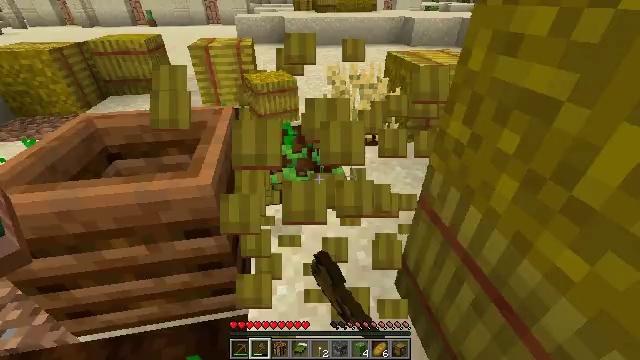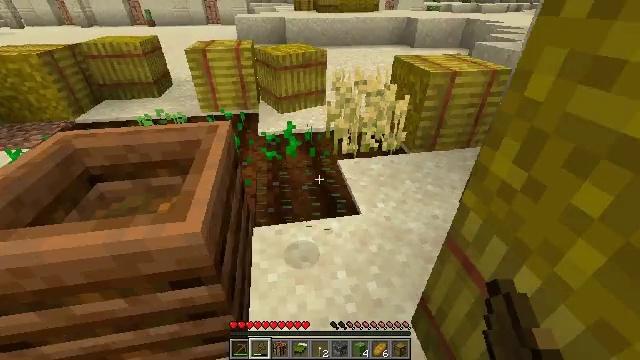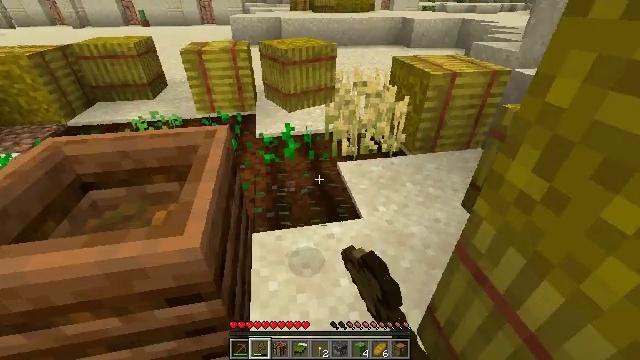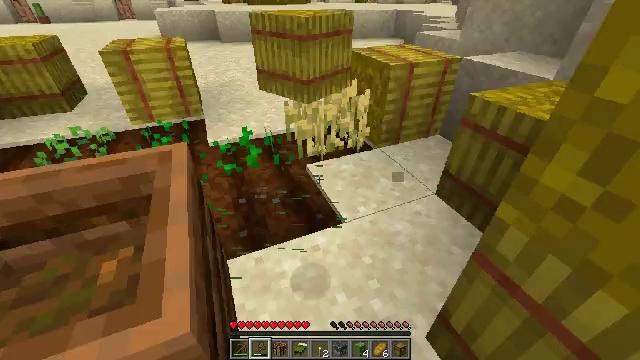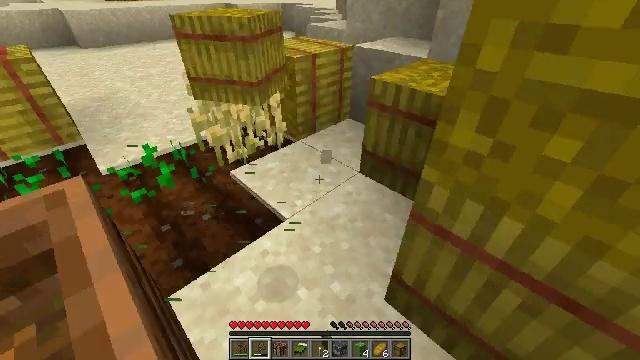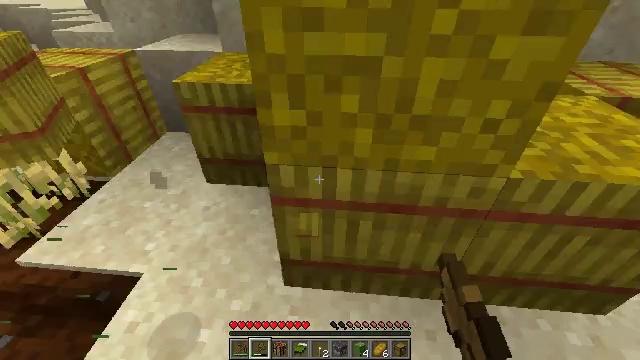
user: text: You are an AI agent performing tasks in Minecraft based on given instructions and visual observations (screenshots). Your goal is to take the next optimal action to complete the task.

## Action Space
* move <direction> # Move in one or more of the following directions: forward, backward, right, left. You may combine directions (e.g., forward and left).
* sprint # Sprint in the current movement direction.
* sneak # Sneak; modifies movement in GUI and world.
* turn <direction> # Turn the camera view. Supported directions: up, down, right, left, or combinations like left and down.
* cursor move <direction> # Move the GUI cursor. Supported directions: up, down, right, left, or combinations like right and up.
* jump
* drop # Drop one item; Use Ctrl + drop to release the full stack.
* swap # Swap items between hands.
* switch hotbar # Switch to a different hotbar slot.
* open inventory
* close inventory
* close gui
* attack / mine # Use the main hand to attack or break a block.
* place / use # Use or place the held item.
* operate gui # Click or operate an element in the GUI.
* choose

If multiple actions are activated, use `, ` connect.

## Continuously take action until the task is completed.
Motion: motion action
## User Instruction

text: Collect beetroots from the field.
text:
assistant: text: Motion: move forward and move left, attack / mine
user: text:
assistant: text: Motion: move forward and move left, attack / mine
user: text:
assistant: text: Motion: move forward and move left, turn right and down, attack / mine
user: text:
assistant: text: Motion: move forward and move left, turn right, attack / mine
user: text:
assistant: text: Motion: move forward and move left, turn right, attack / mine
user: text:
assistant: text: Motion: attack / mine